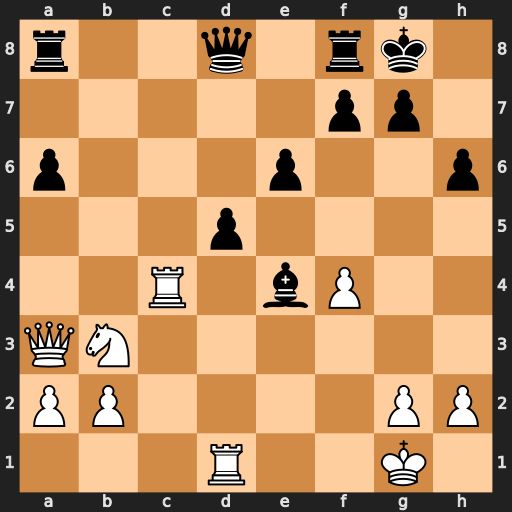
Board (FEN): r2q1rk1/5pp1/p3p2p/3p4/2R1bP2/QN6/PP4PP/3R2K1
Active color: w
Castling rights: -
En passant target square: -
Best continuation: Rxe4 Qb6+ Red4